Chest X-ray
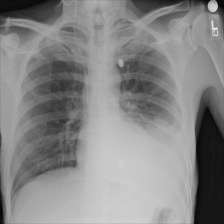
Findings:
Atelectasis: negative
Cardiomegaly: negative
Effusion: positive
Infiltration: negative
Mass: negative
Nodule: negative
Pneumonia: negative
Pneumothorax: negative
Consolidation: negative
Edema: negative
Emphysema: negative
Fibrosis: negative
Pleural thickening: negative
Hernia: negative